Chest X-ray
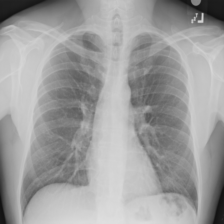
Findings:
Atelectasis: negative
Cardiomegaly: negative
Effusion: negative
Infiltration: negative
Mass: negative
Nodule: negative
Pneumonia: negative
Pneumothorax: negative
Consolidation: negative
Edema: negative
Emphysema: negative
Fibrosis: negative
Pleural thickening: negative
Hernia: negative